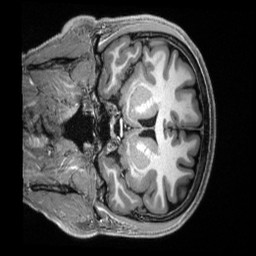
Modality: T1w
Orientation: coronal
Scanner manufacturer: siemens
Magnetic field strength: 3 T
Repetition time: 2.5 s
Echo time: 0.00231 s